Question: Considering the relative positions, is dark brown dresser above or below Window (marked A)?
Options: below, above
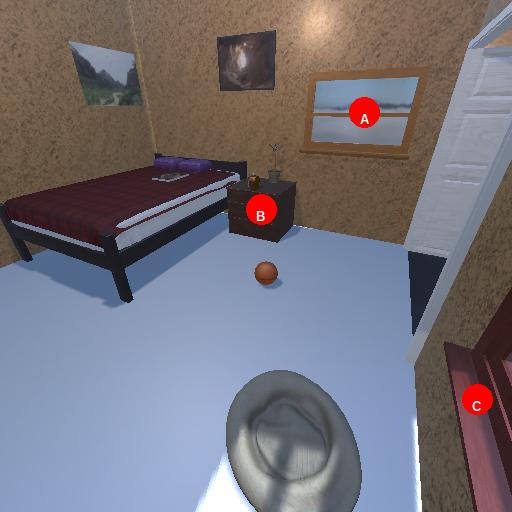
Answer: below